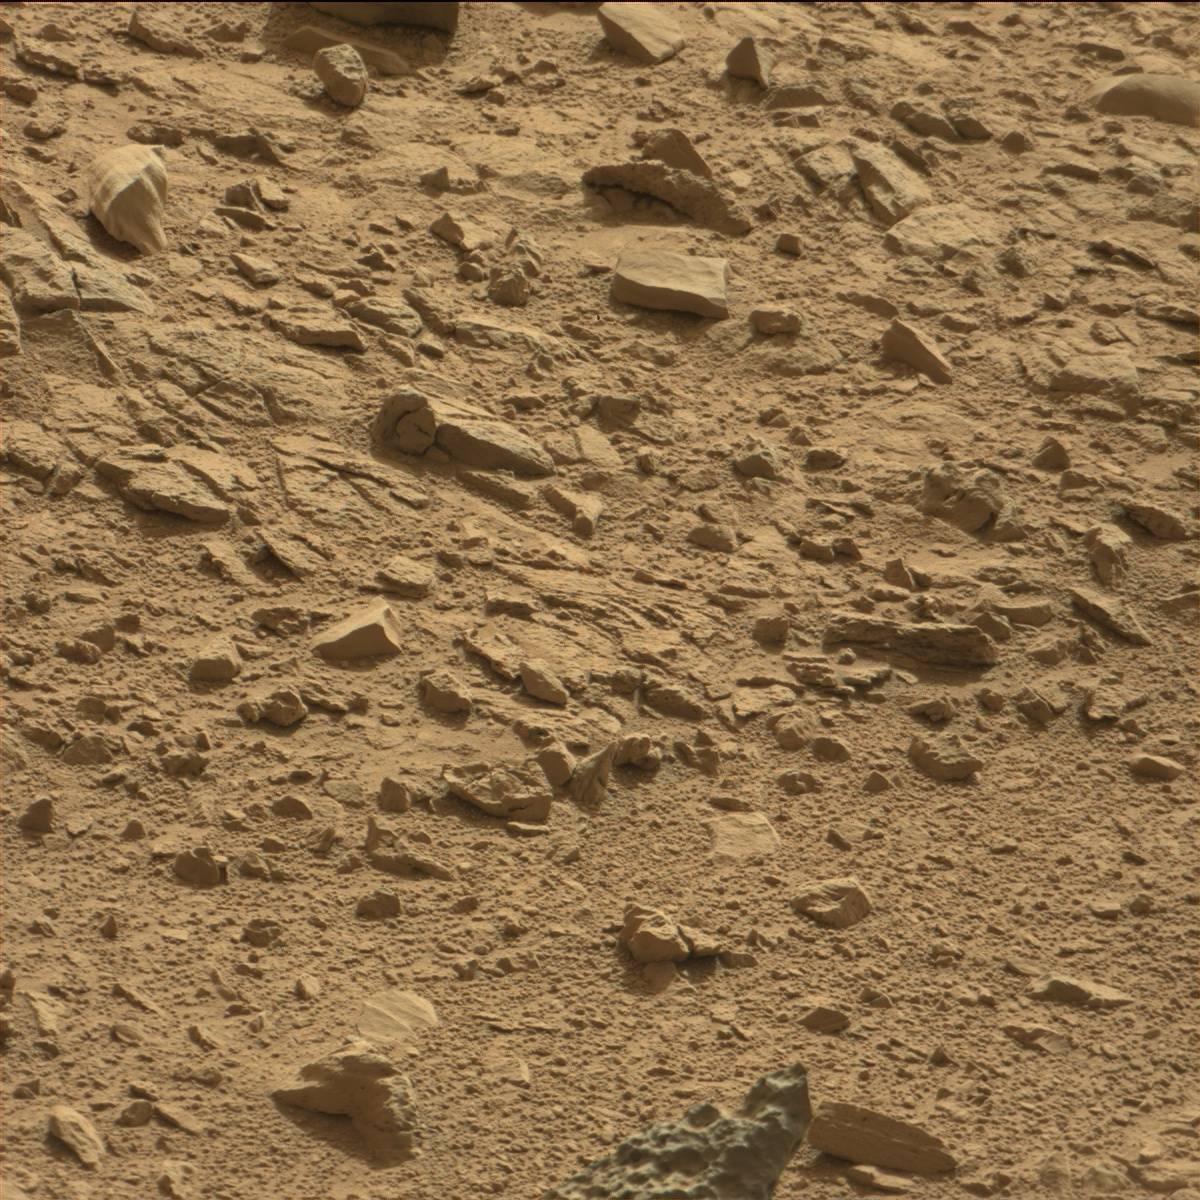
Terrain classes present: Bedrock, Rock, Sand / Soil